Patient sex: M
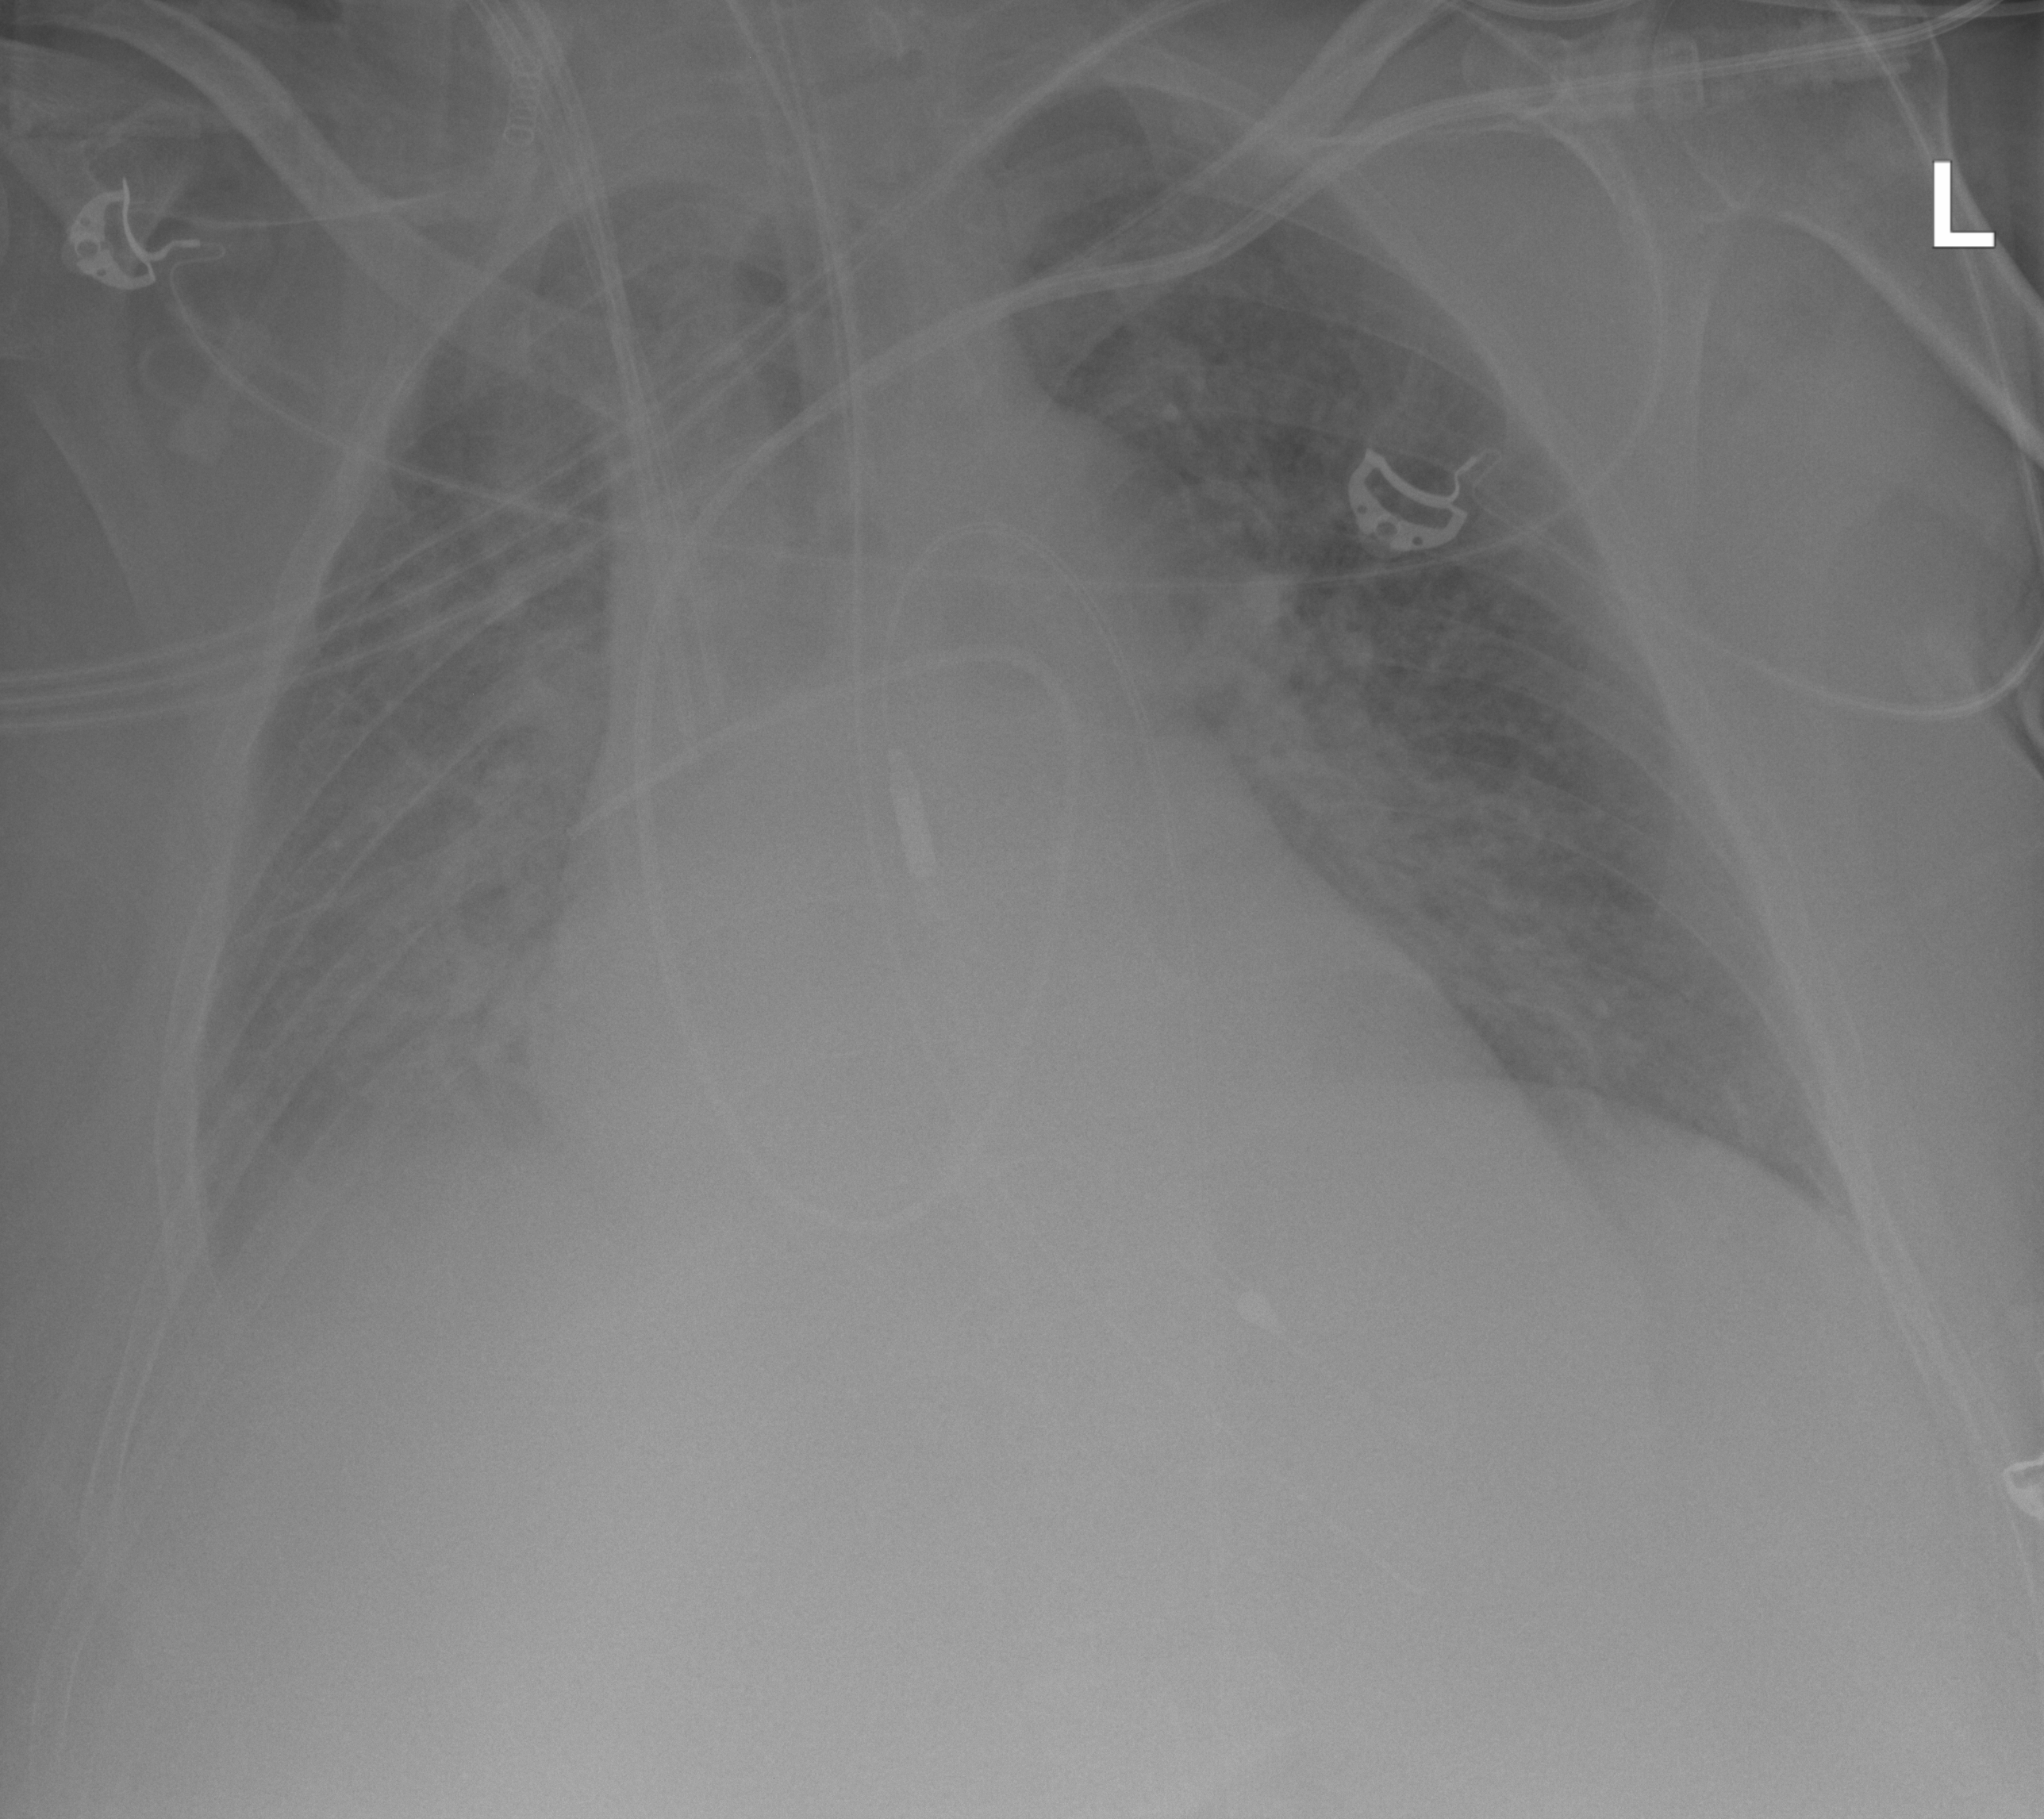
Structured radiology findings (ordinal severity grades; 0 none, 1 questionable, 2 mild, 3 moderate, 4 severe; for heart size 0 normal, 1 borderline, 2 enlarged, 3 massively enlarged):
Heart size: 2
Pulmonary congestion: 2
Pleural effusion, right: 2
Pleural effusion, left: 0
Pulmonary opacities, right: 2
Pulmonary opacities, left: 2
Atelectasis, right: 2
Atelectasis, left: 2